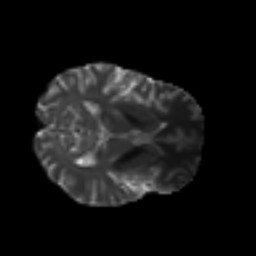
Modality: T2w
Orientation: axial
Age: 29
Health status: ill
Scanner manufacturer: philips
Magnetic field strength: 3 T
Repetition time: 9 s
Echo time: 0.127 s